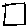
Label: square